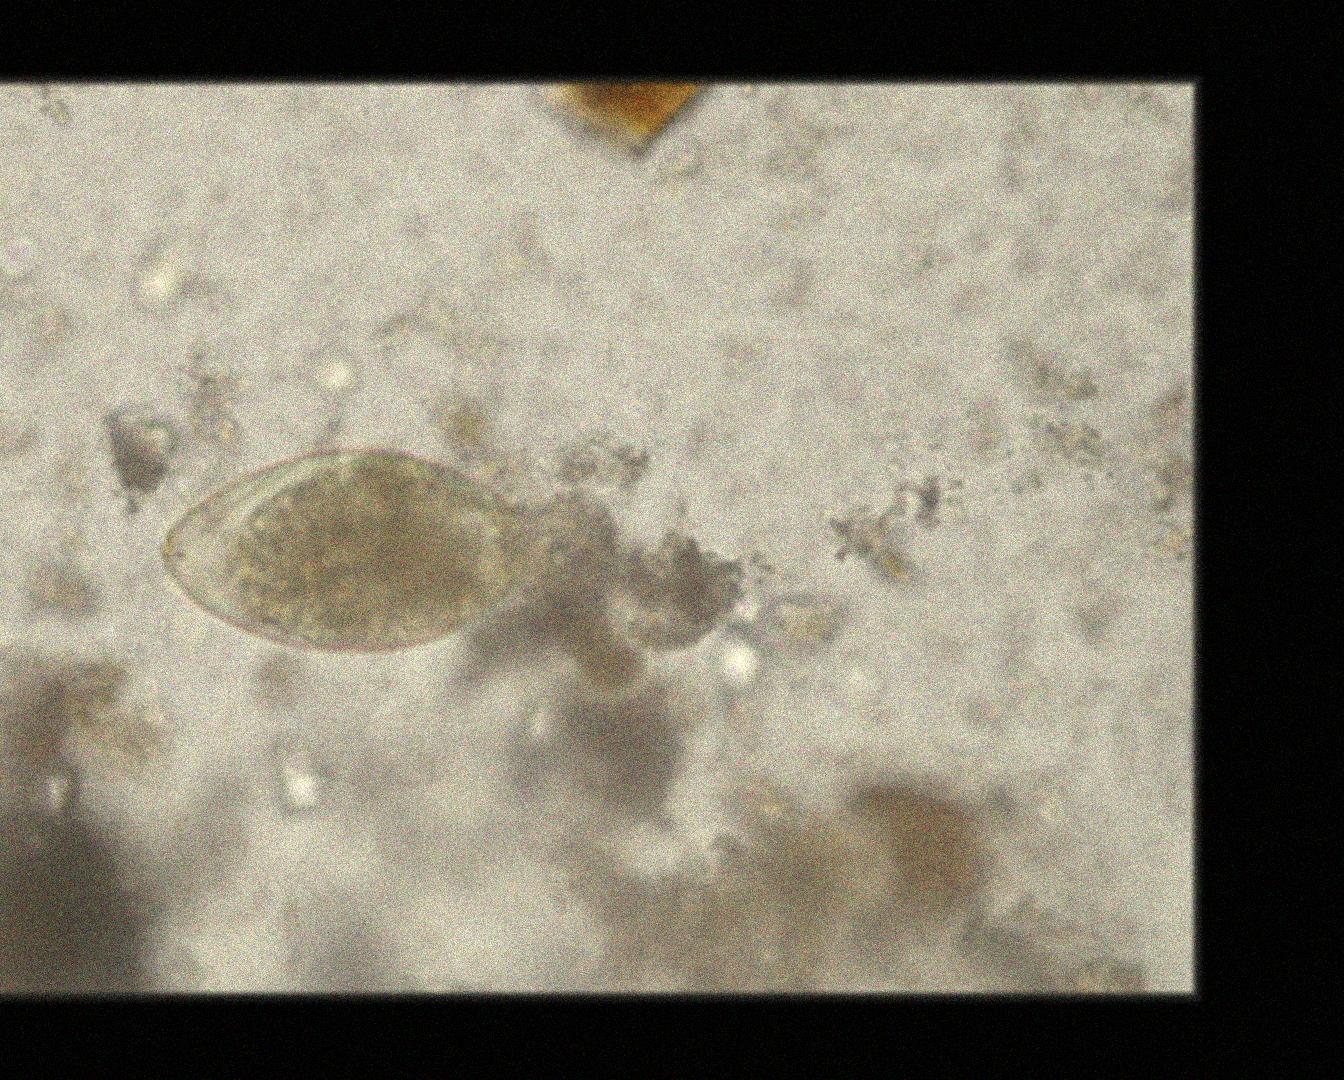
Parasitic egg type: Fasciolopsis buski